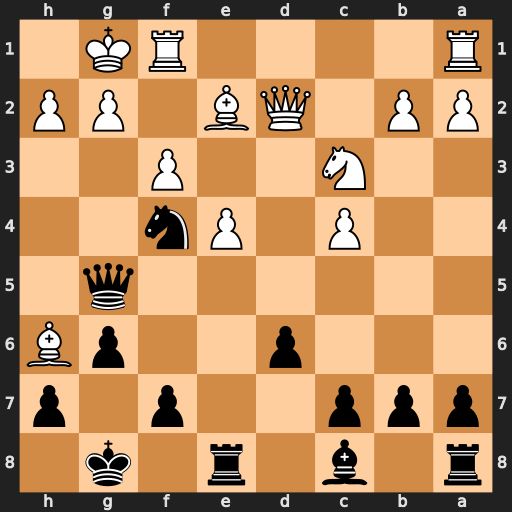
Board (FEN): r1b1r1k1/ppp2p1p/3p2pB/6q1/2P1Pn2/2N2P2/PP1QB1PP/R4RK1
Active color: b
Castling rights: -
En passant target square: -
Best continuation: Qxg2#